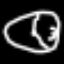
Label: clock